A scalogram (wavelet time-scale view) of one vibration snapshot from a rotating machine is shown. Classify the rotor condition as one of: normal, misalignment, unbalance, looseness.
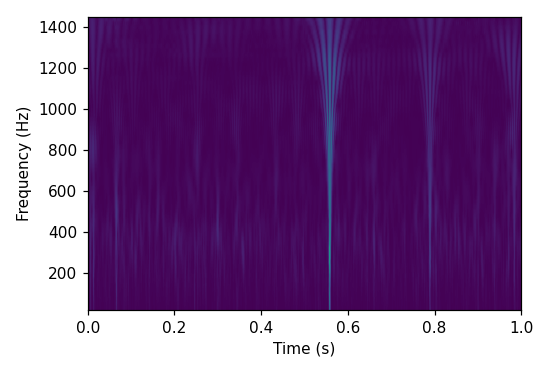
Answer: normal